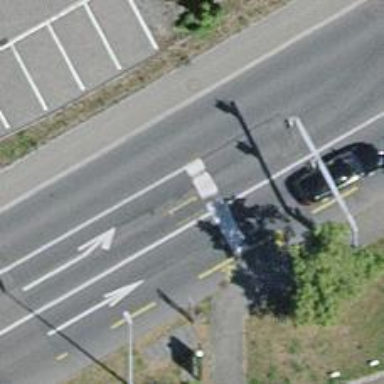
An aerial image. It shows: Road with traffic signals.